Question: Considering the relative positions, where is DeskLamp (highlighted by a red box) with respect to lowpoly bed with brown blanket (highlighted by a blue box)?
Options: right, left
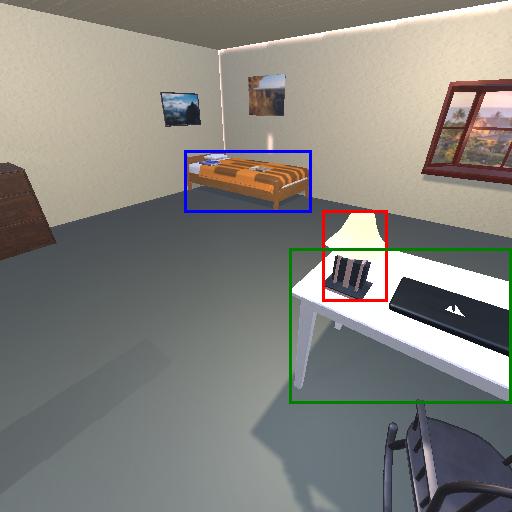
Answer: right